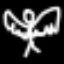
Label: angel